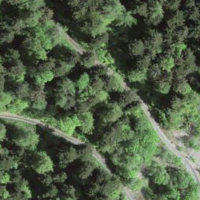
EUNIS habitat code: 43
Species observed at this site:
Oxalis acetosella